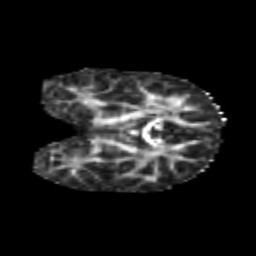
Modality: FA
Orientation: coronal
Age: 6
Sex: female
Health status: healthy